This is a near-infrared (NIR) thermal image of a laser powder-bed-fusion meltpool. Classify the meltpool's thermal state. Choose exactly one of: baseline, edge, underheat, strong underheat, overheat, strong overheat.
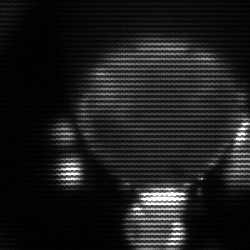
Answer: edge